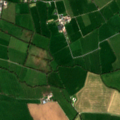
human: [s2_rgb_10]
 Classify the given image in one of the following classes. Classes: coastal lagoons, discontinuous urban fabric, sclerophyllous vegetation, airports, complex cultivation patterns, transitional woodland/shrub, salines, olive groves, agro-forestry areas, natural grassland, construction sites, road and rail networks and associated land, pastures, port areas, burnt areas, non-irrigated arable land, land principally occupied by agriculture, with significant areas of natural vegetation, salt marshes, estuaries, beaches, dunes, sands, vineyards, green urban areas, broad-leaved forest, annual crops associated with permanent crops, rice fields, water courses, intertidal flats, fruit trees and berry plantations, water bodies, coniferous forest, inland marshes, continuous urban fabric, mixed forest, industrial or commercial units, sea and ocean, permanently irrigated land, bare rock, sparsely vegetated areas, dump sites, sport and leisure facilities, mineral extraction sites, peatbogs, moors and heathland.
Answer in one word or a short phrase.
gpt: non-irrigated arable land, pastures